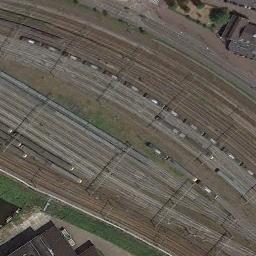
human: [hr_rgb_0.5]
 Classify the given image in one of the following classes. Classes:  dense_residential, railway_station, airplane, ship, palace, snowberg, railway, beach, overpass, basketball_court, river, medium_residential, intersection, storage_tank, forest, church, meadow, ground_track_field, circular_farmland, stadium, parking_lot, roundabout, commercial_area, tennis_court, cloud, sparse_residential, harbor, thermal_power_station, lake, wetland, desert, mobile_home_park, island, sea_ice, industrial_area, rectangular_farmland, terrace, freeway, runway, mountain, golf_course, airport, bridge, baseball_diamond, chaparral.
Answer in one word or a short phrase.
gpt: railway